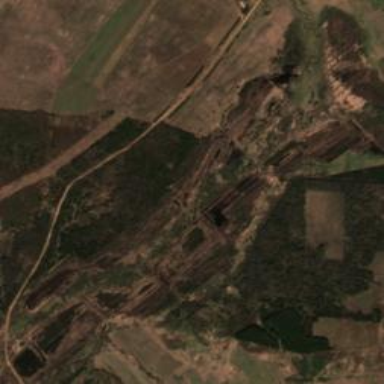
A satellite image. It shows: Peat cutting area.